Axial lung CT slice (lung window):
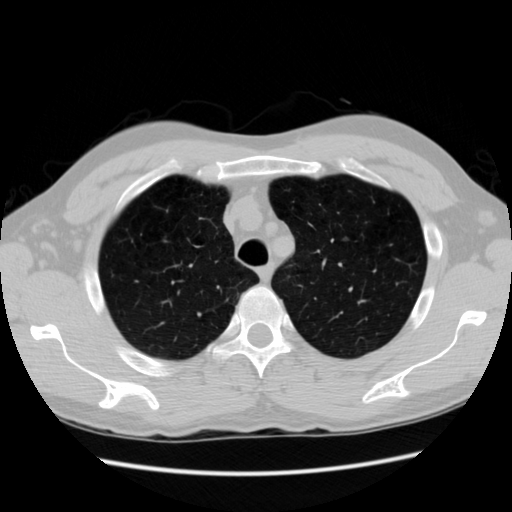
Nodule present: no